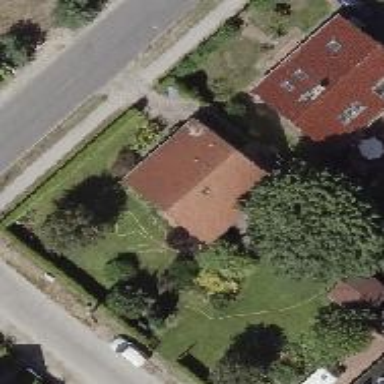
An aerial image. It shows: Detached building with gabled roof.